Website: bh-photo
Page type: payment
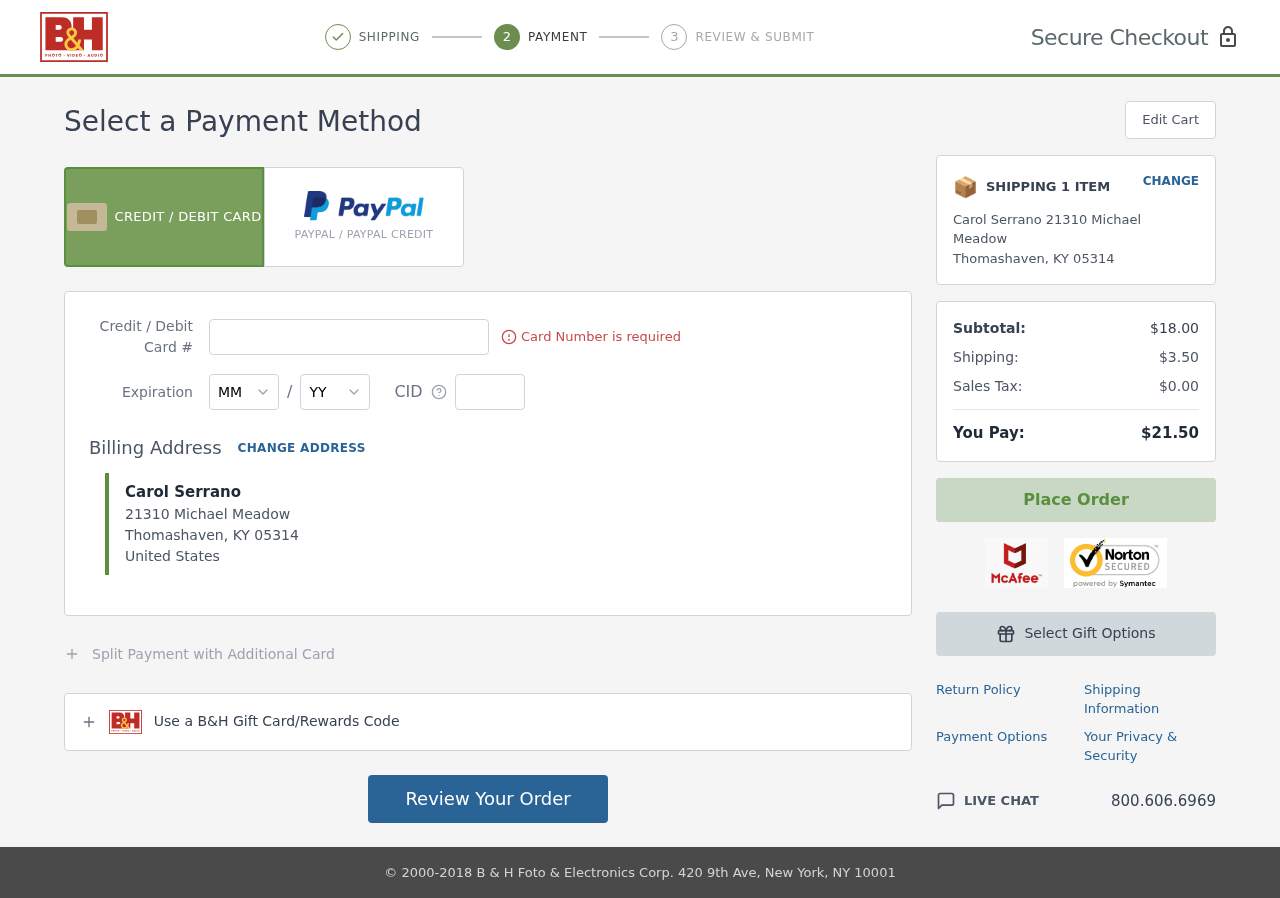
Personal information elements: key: PII_CARD_CVV
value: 0482
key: PII_CARD_EXPIRY_MONTH
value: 08
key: PII_CARD_EXPIRY_YEAR
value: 30
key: PII_CARD_NUMBER
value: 3441 6989 3281 483
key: PII_CITY
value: Thomashaven
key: PII_COUNTRY
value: United States
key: PII_FULLNAME
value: Carol Serrano
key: PII_POSTCODE
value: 05314
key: PII_STATE_ABBR
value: KY
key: PII_STREET
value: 21310 Michael Meadow
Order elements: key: ORDER_NUM_ITEMS
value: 1
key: ORDER_SUBTOTAL
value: $18.00
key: ORDER_SHIPPING_COST
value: $3.50
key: ORDER_TAX
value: $0.00
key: ORDER_TOTAL
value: $21.50